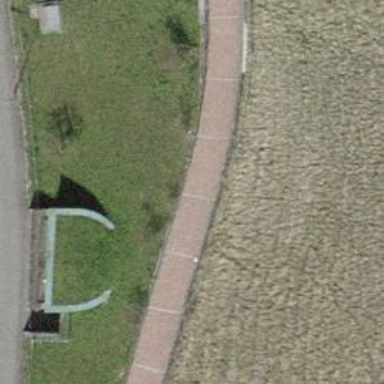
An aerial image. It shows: Footway with surface made of sett.